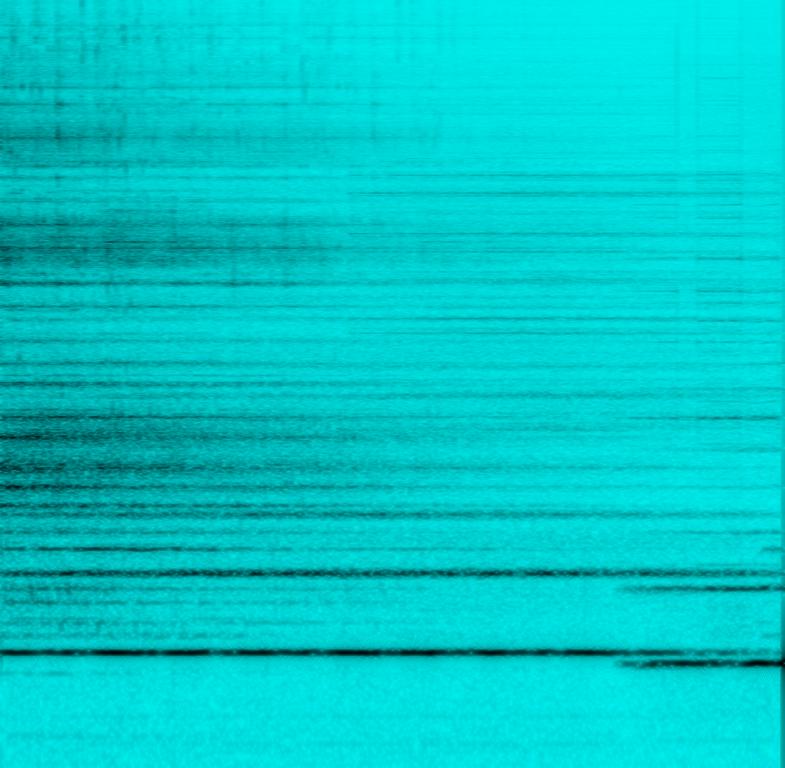
This audio clip features sounds of whales. A synth plays fills in the background. There are no voices and no percussion. This clip can be used in a dreamy movie sequence.